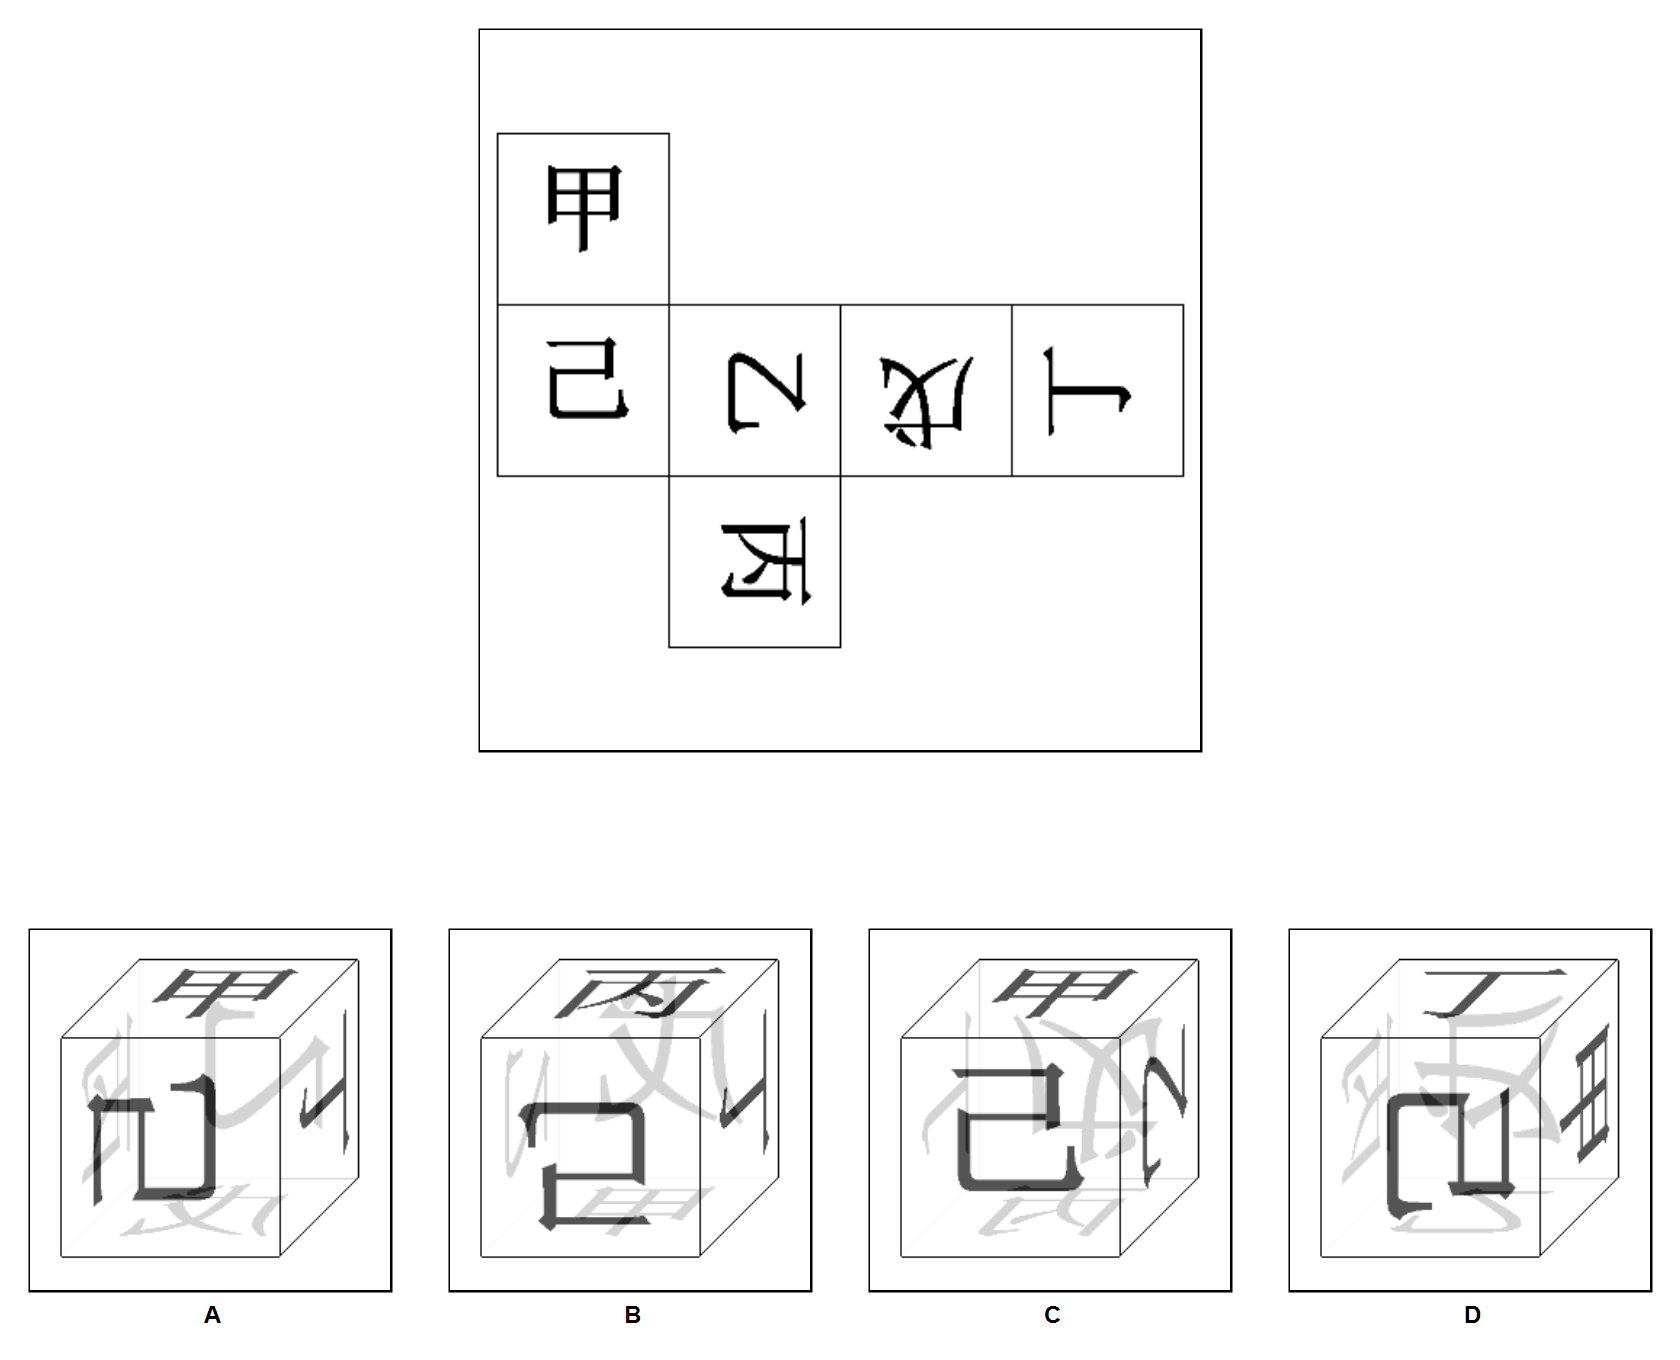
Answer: A